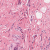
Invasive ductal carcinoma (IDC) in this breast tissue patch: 0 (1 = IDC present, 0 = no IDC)